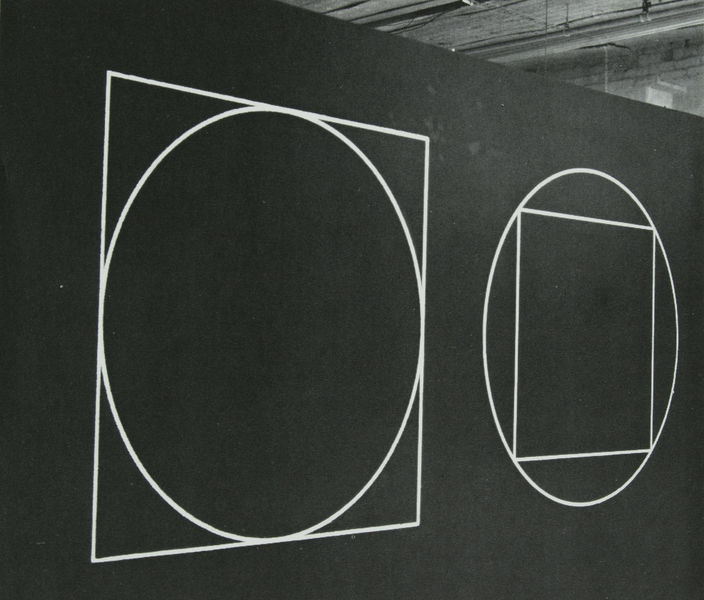
Titel: Installation Rosen Logemann Residence, New York
Künstler: Sol Lewitt
Schlagwörter: dunkel, gemälde, schatten, weiß, grau, kreide, licht, schwarz, zeichnung, wand, figur, decke, kreis, zwei, abstrakt, fläche, farbe, steinmauer, tafel, einfach, halle, fotografie, beton, kreise, reduziert, quadrate, geometrisch, aufgehängt, sol, täuschung, geometrie, lewitt, quadrat, installation, lichtz, aufhängung, aufgemalt, optik, kreis im quadrat, geometrische figur, quadrat im kreis